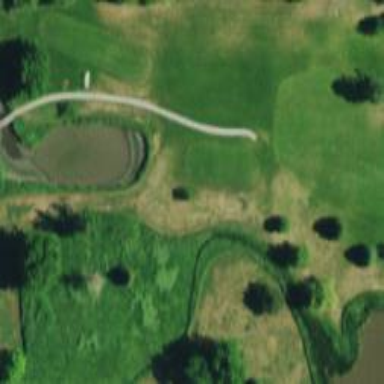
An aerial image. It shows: Path for both roads and golfers.